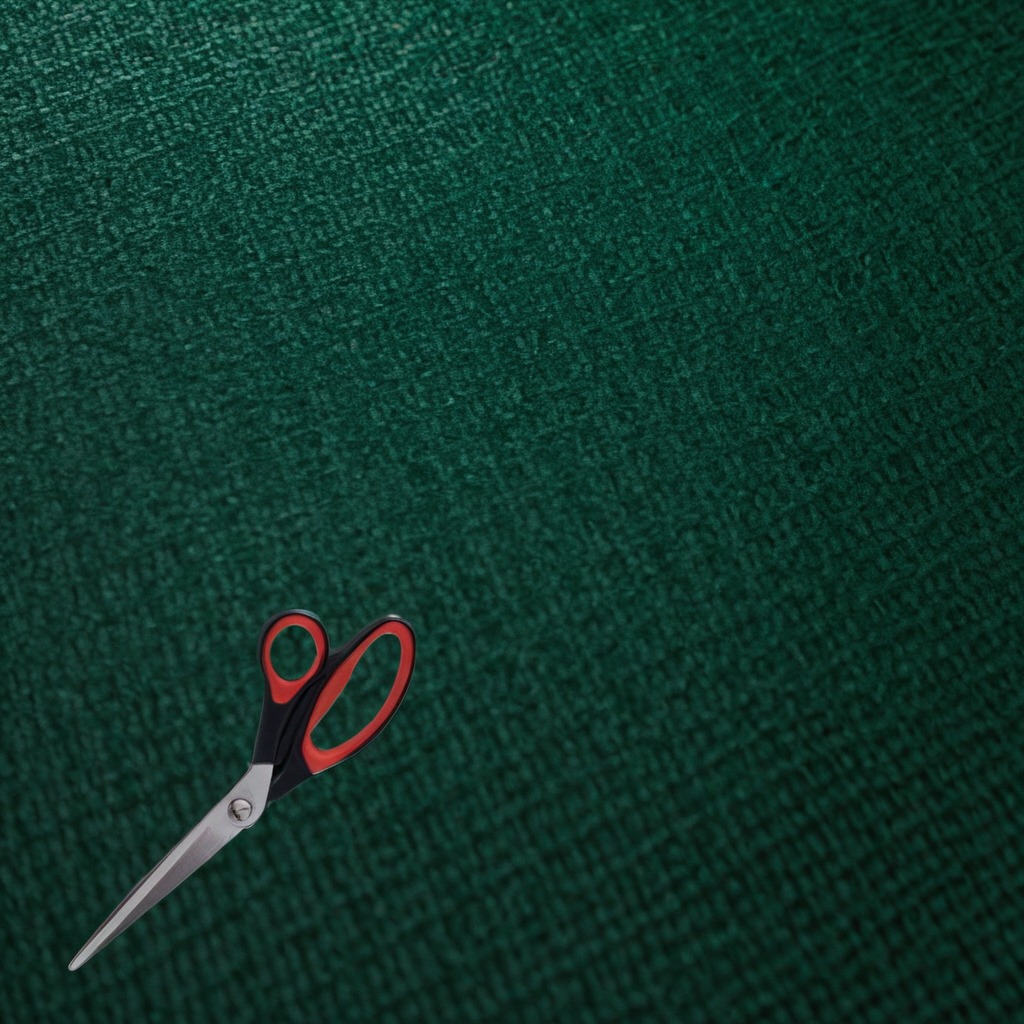
A scissor lying on a clean granite tabletop covered with a green rubber mat inside a workshop at night dim ambient light soft shadows worn but beneath the mat